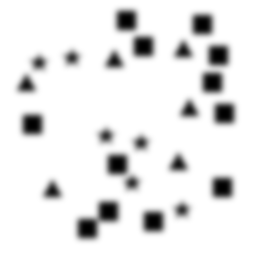
Squares: 12
Triangles: 6
Stars: 6
Total shapes: 24